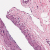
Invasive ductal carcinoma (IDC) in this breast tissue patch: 0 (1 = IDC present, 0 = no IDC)